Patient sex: M
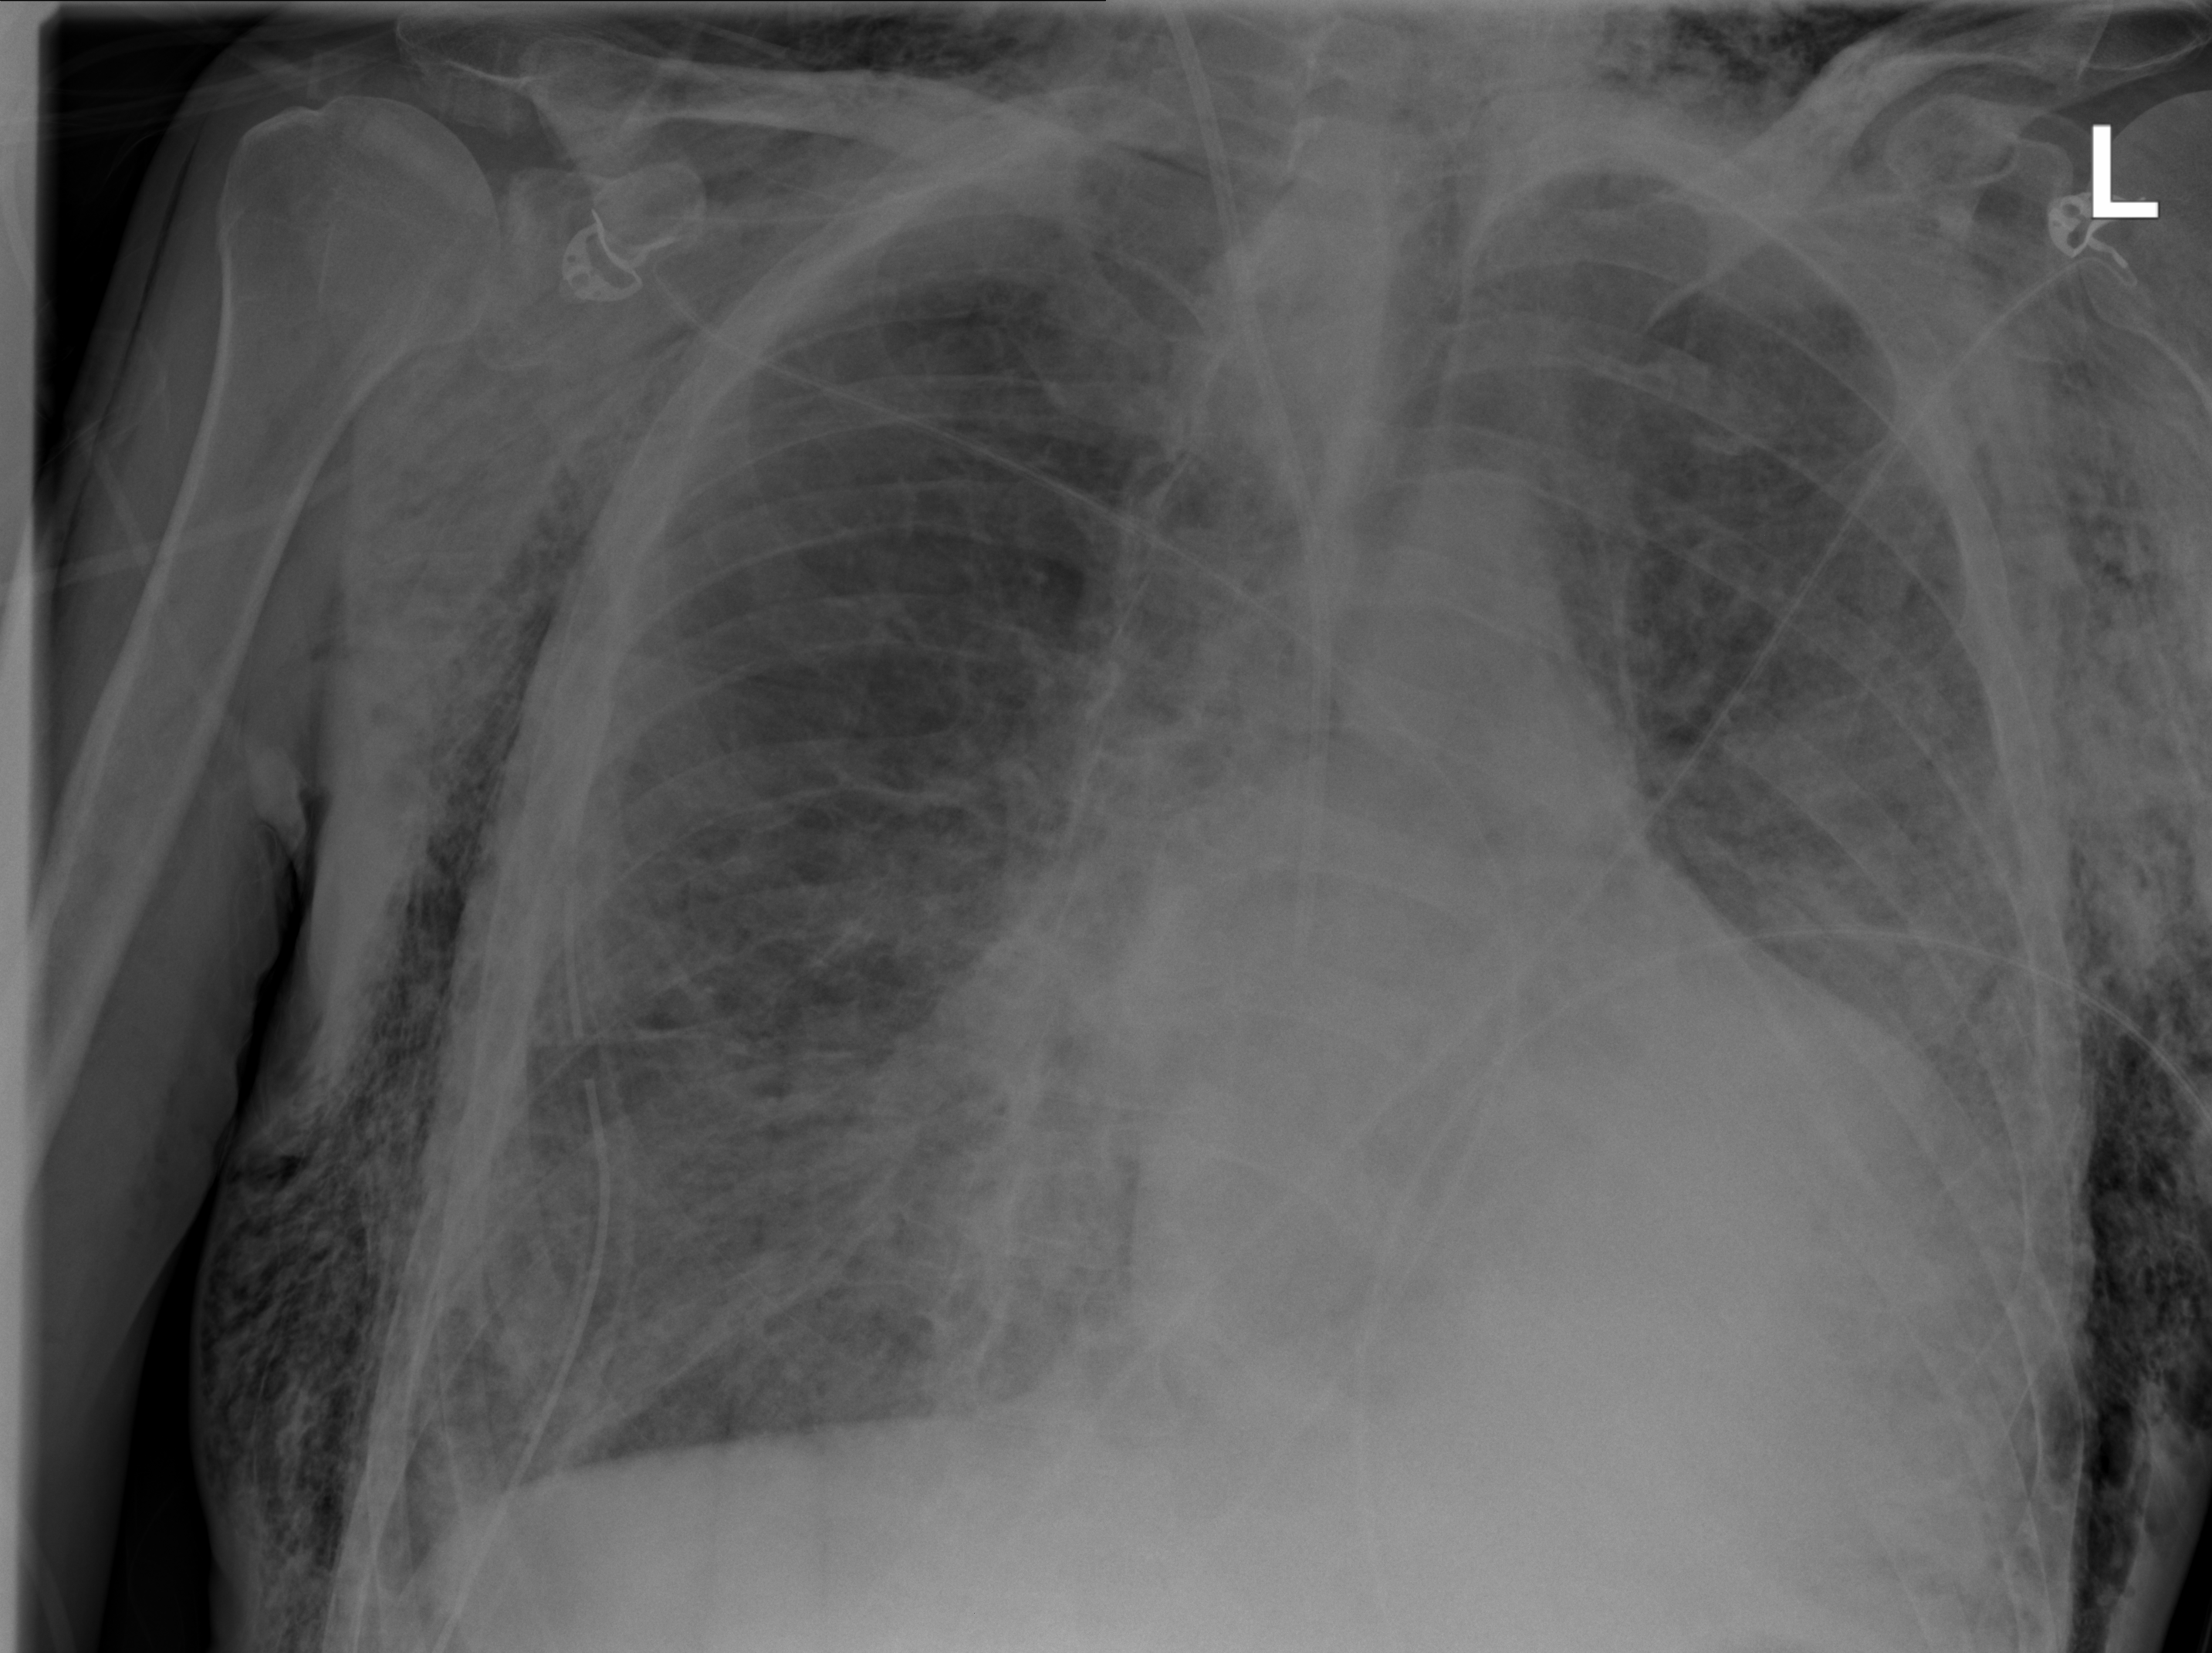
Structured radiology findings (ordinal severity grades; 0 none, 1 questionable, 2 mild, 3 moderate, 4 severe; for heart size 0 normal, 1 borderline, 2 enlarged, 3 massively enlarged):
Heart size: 2
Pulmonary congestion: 0
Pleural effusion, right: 0
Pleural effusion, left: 2
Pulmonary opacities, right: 3
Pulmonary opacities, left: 2
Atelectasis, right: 2
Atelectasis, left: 3